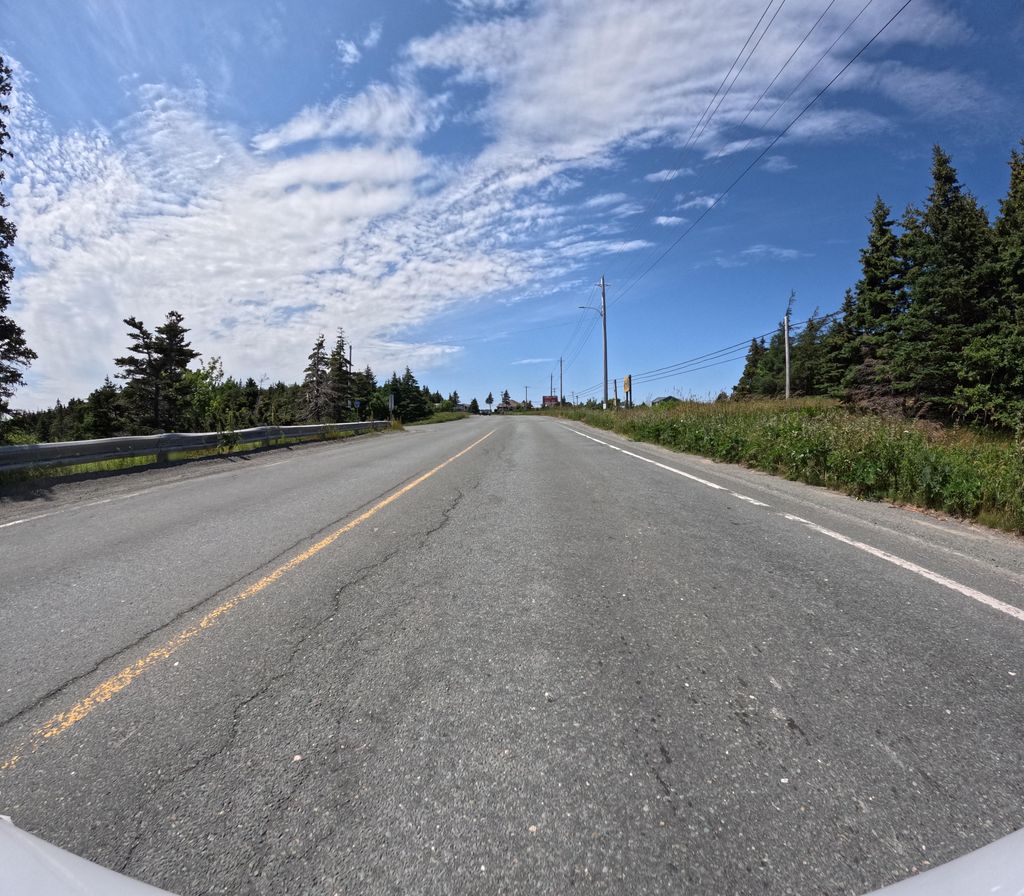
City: st_johns